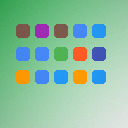
Screen state: on